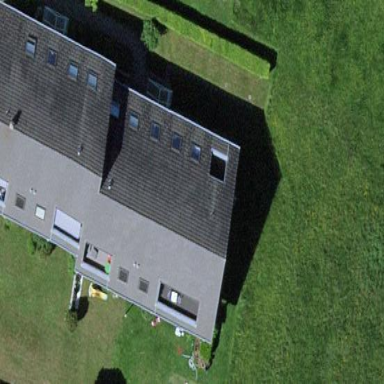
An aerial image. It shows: Terrace building.